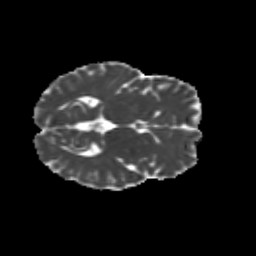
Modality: MD
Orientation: axial
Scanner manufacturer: siemens
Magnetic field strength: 3 T
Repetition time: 9.2 s
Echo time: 0.084 s